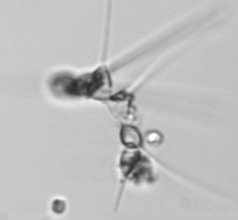
Label: Asterionellopsis_glacialis